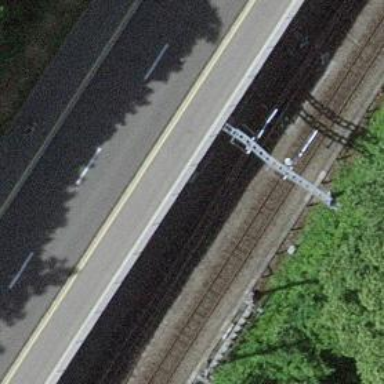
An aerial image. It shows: Narrow-gauge railway tunnel with electrified tracks and siding.